Question: I've tested the simulated apple watch push notification and it works fine...
However when I tried to send it to the actual apple watch, the button doesn't appear... why is it so?
And it doesn't vibrate or beep when I send the push notification in json format instead of text...
'''
{
"aps": {
"alert": {
"body": "Great!
New input",
"title": "Optional title"
},
"category": "sCategory"
},
"WatchKit Simulator Actions": [
{
"title": "Details",
"identifier": "sDetailsButtonAction"
}
],
"customKey": "Use this file to define a testing payload for your notifications. The aps dictionary specifies the category, alert text and title. The WatchKit Simulator Actions array can provide info for one or more action buttons in addition to the standard Dismiss button. Any other top level keys are custom payload. If you have multiple such JSON files in your project, you'll be able to select them when choosing to debug the notification interface of your Watch App."
}
'''

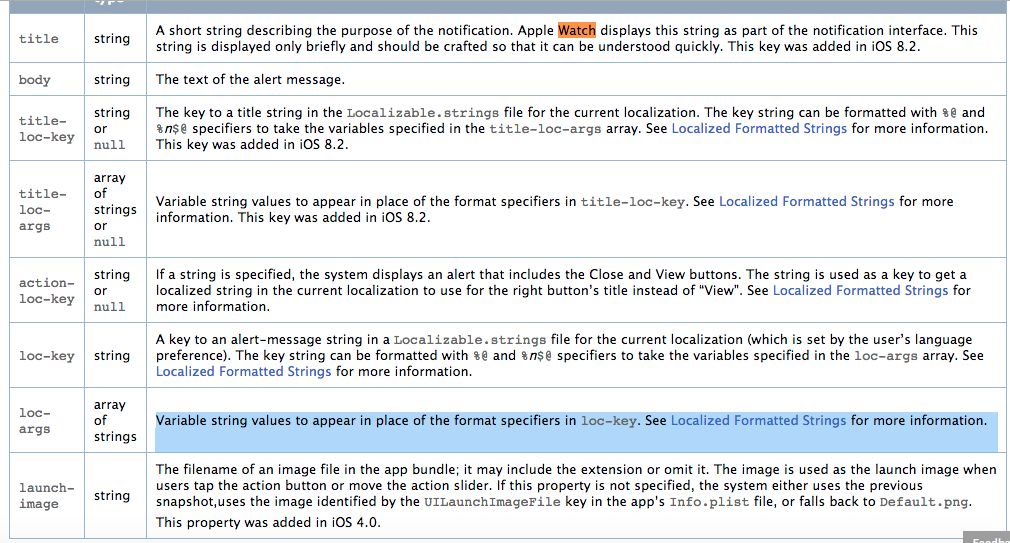
Answer: Have a look at <URL>.
To specify custom action buttons, you need to create a custom notification category. When you create the notification, set the category to your customized one.
The example from the Apple Documentation:
'''
func registerSettingsAndCategories() {
var categories = NSMutableSet()
var acceptAction = UIMutableUserNotificationAction()
acceptAction.title = NSLocalizedString("Accept", comment: "Accept invitation")
acceptAction.identifier = "accept"
acceptAction.activationMode = UIUserNotificationActivationMode.Background
acceptAction.authenticationRequired = false
var declineAction = UIMutableUserNotificationAction()
declineAction.title = NSLocalizedString("Decline", comment: "Decline invitation")
declineAction.identifier = "decline"
declineAction.activationMode = UIUserNotificationActivationMode.Background
declineAction.authenticationRequired = false
var inviteCategory = UIMutableUserNotificationCategory()
inviteCategory.setActions([acceptAction, declineAction], forContext: UIUserNotificationActionContext.Default)
inviteCategory.identifier = "invitation"
categories.addObject(inviteCategory)
// Configure other actions and categories and add them to the set...
var settings = UIUserNotificationSettings(forTypes: [.Alert, .Badge, .Sound], categories: categories)
UIApplication.sharedApplication().registerUserNotificationSettings(settings)
}
'''